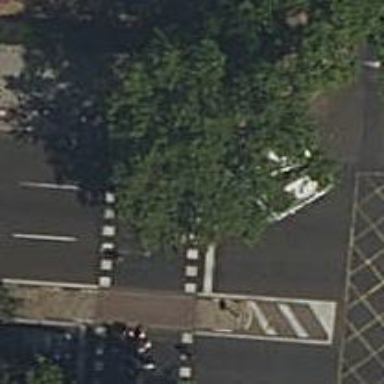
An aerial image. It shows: View of zebra crossing with traffic signals.